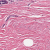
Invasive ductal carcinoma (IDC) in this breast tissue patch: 0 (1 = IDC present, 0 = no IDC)